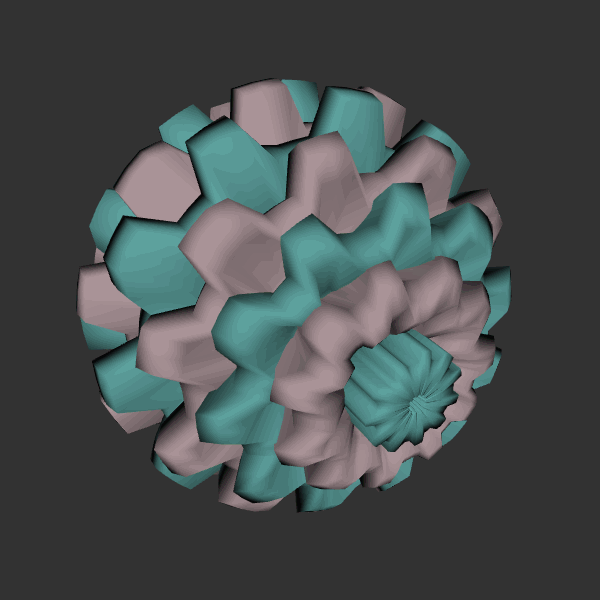
Background: dark